The plot is a time-scale (wavelet) decomposition of a bearing vibration signal. Classify the bearing condition as one of: normal, inner_race, outer_race, ball.
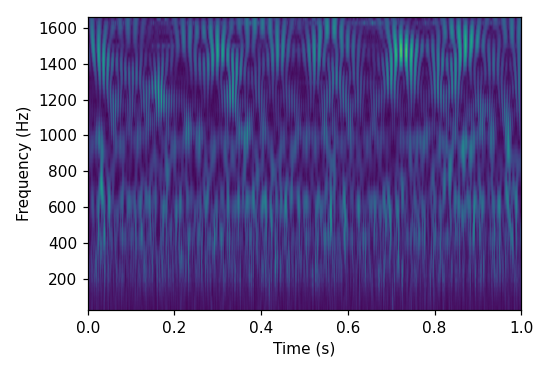
Answer: outer_race